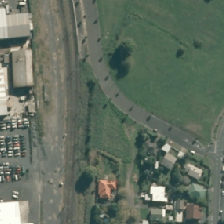
Land cover: urban_parkland